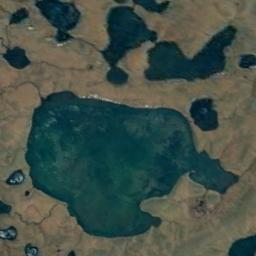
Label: lake